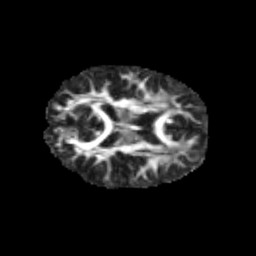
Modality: FA
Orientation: axial
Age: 10
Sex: female
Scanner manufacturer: siemens
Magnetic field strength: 3 T
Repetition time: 3.8 s
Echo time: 0.07 s